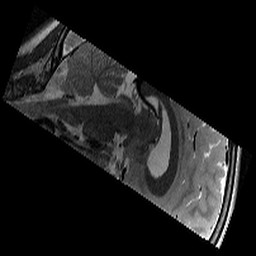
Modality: T2w
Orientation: sagittal
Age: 12
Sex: female
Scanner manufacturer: siemens
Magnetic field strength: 3 T
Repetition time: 9.23 s
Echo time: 0.067 s